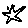
Label: star